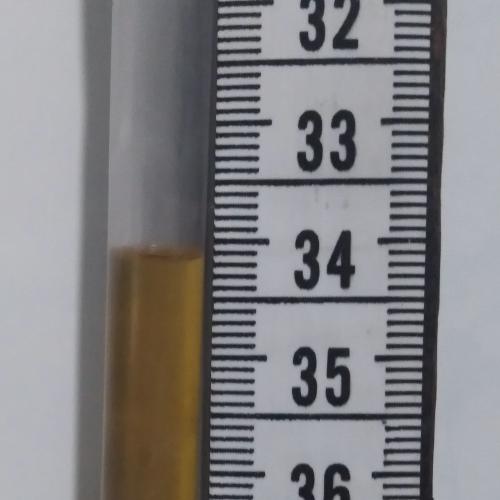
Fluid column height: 34.2 cm